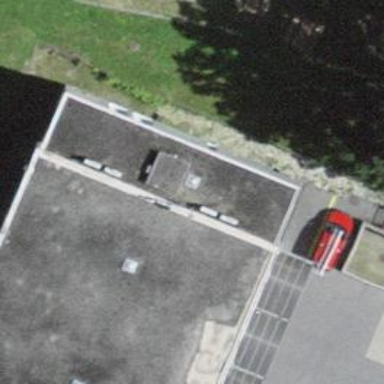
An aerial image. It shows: Government office.